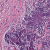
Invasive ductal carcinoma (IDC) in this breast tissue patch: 0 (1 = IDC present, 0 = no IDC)